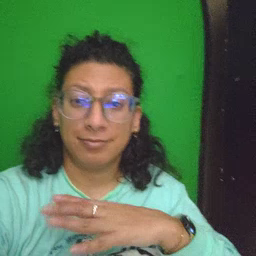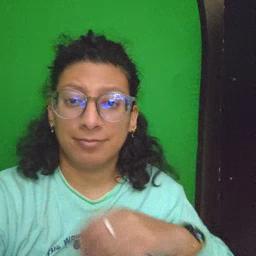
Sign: shoe